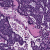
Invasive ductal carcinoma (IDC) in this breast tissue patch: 0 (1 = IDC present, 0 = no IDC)